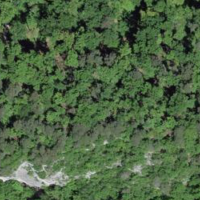
EUNIS habitat code: 41
Species observed at this site:
Vincetoxicum hirundinaria
Anthericum ramosum